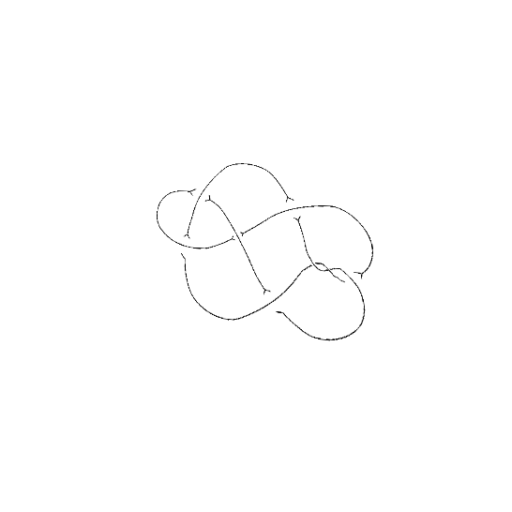
Crossing number: 8